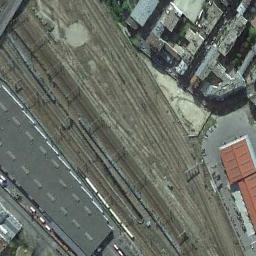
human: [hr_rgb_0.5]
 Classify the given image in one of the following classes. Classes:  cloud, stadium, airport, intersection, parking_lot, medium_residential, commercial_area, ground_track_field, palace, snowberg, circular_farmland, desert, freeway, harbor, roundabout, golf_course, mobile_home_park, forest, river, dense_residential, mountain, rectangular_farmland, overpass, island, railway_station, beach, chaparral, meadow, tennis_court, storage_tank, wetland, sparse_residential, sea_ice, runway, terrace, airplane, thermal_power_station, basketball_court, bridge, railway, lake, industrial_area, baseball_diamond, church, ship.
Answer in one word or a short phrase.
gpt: railway